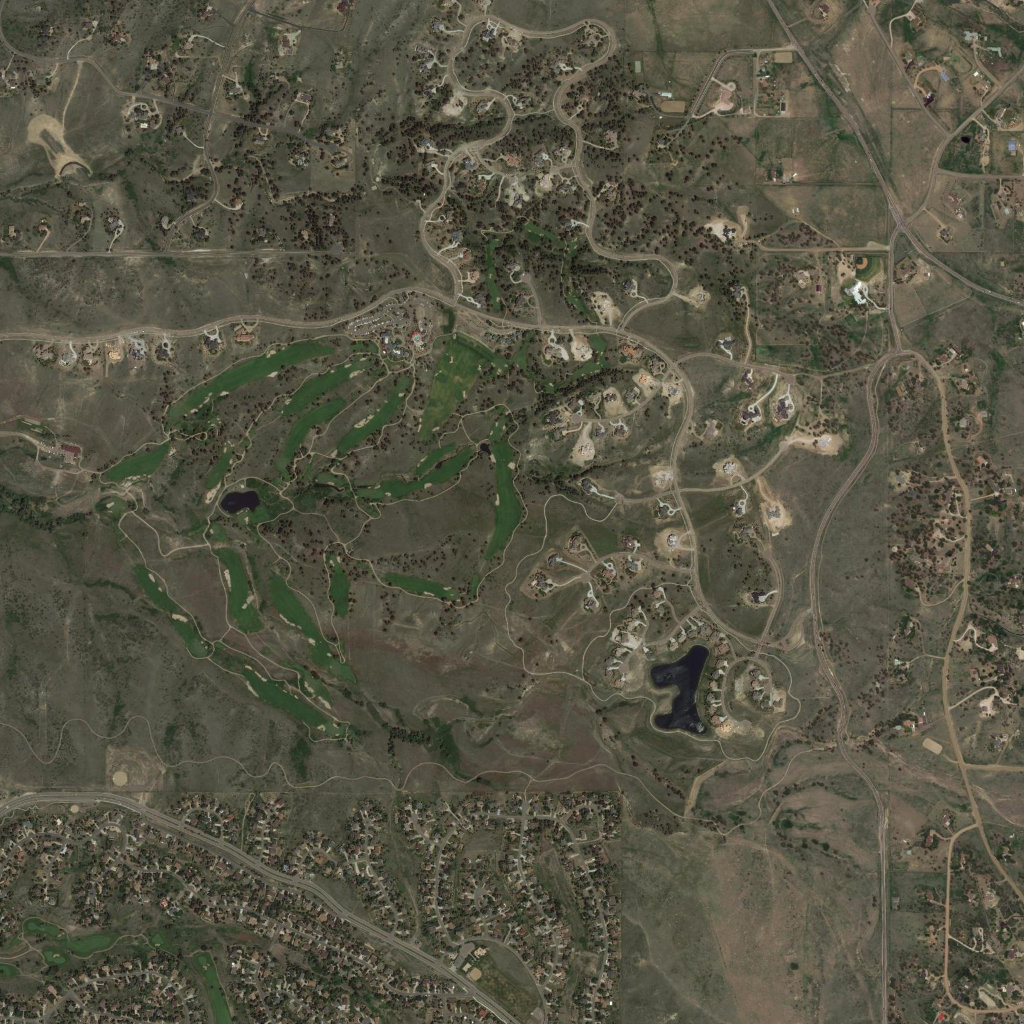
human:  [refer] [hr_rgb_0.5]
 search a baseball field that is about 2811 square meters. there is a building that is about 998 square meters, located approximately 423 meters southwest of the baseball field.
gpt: <box>[[83, 24, 85, 26, 0]]</box>

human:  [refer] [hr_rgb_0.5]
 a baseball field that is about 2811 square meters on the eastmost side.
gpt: <box>[[83, 24, 85, 26, 0]]</box>

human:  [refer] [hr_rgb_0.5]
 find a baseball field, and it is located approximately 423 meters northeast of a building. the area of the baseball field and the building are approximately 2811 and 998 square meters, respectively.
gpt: <box>[[83, 24, 85, 26, 0]]</box>